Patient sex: F
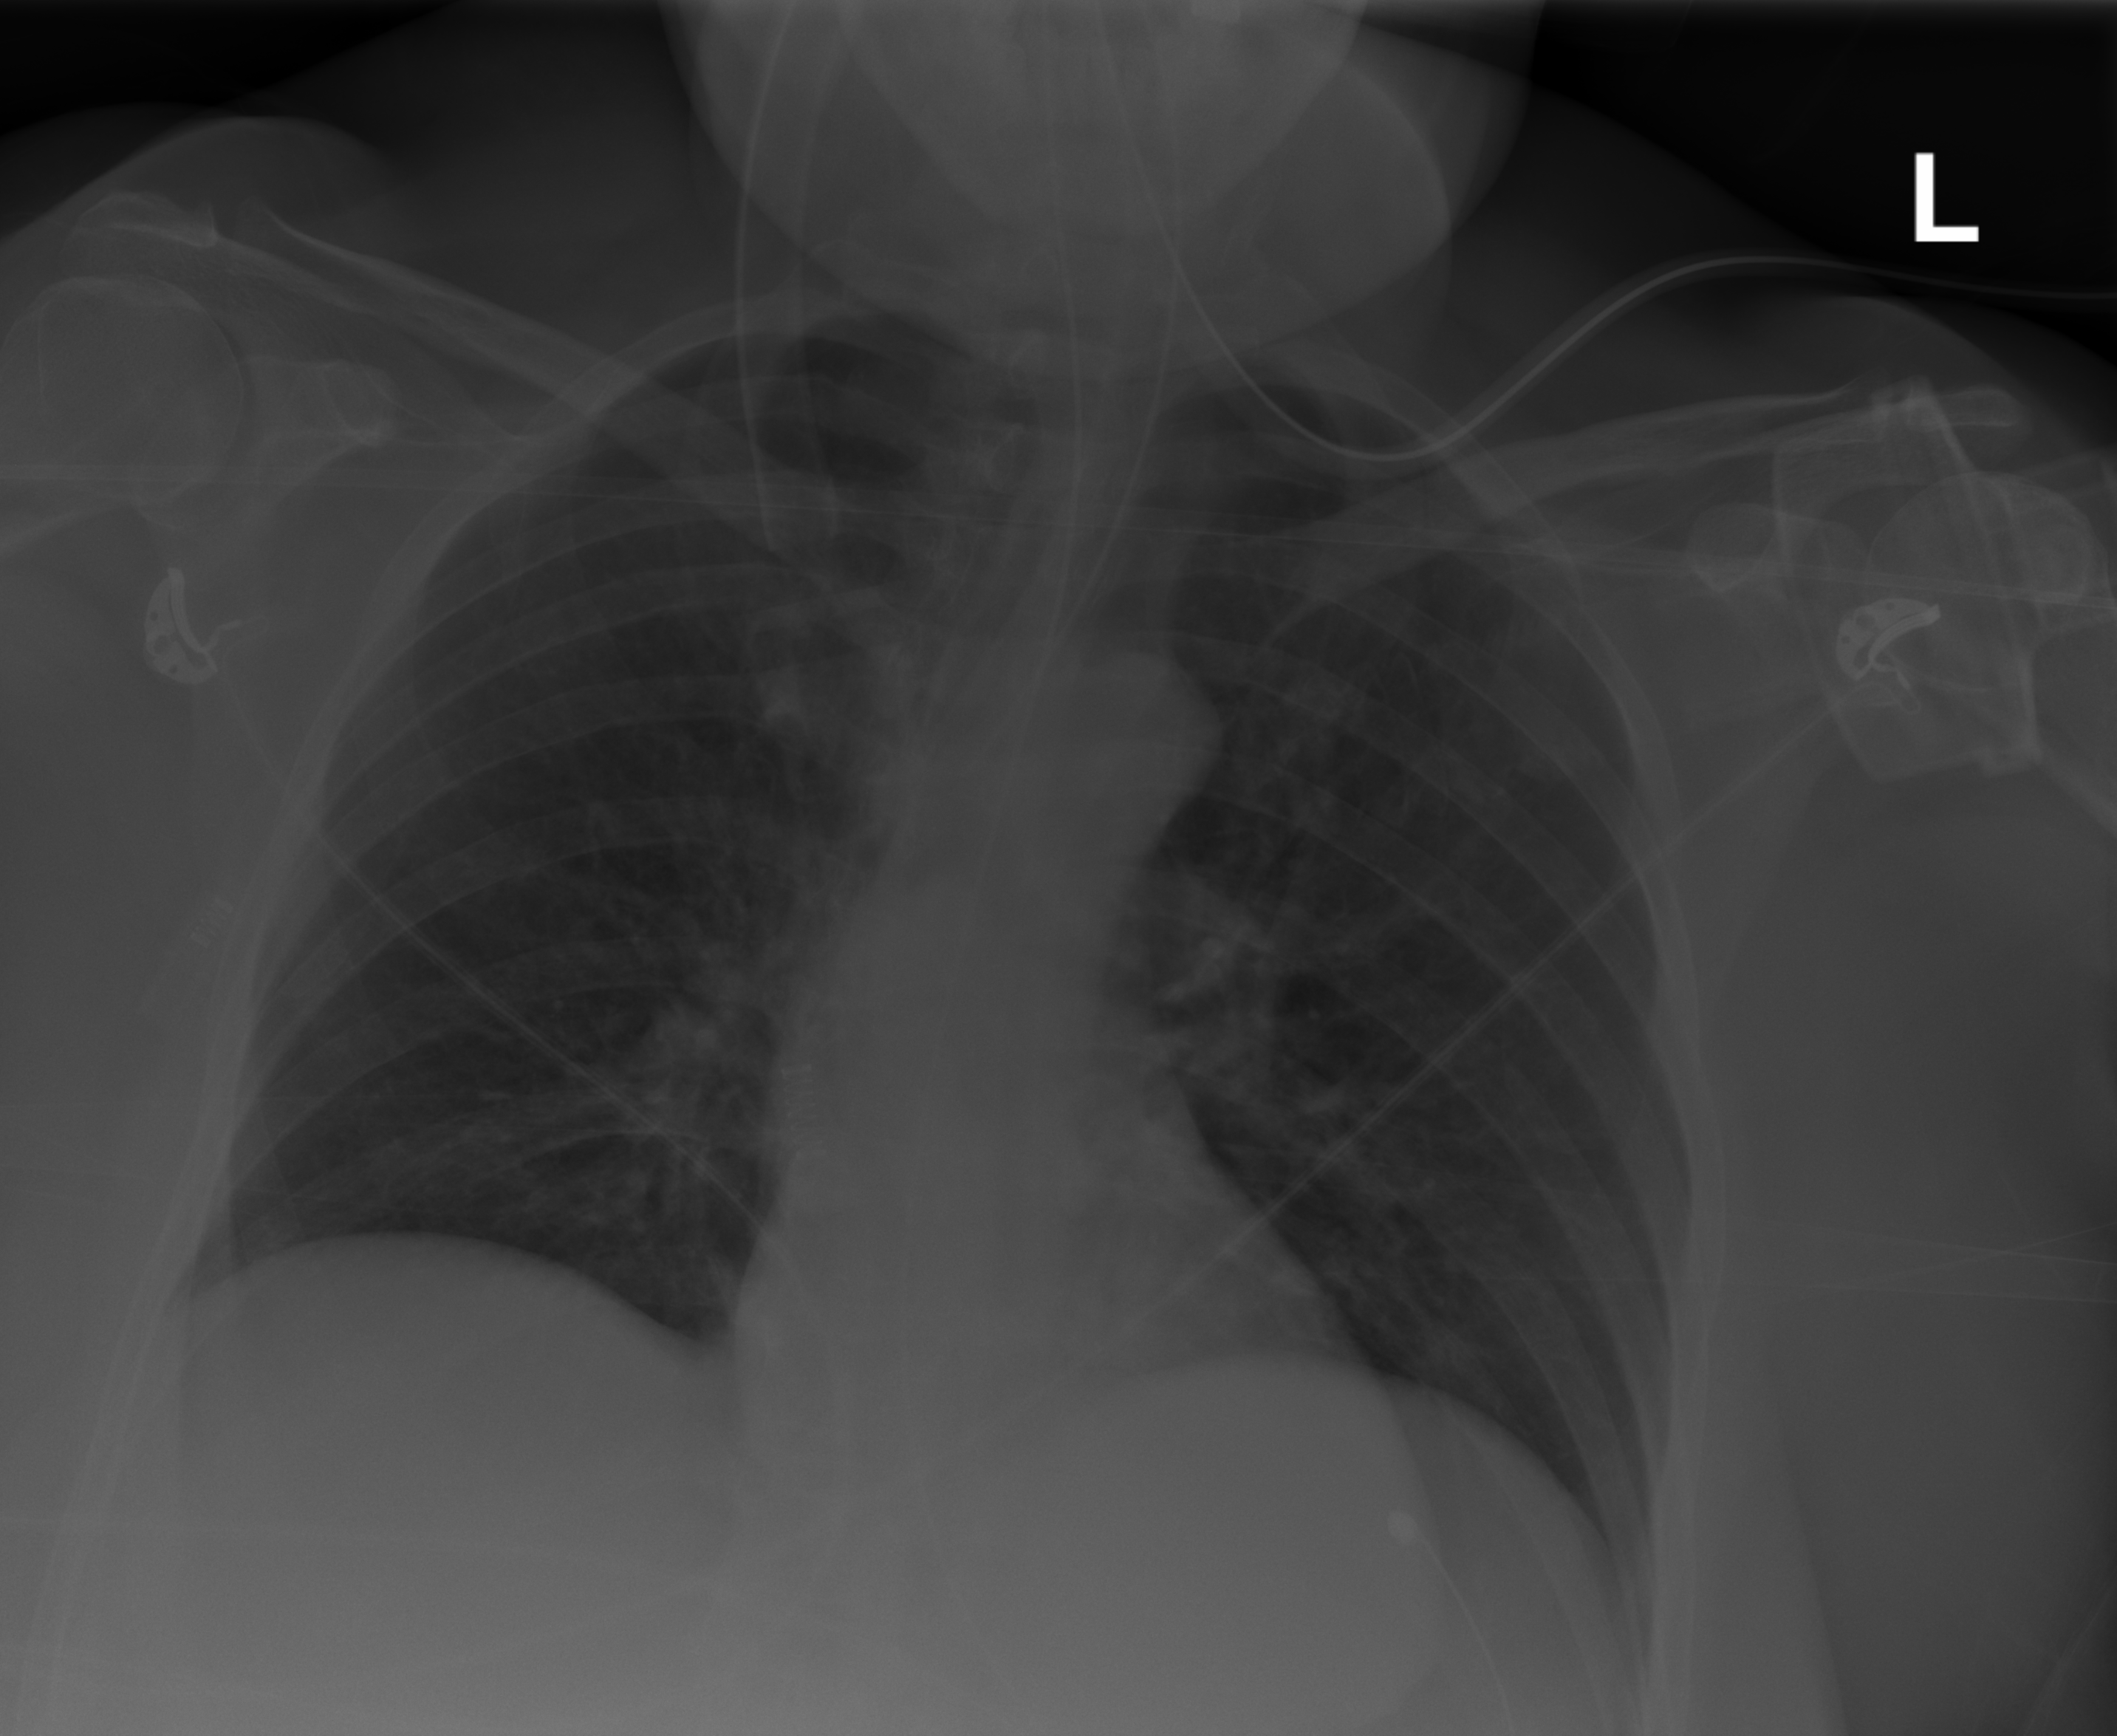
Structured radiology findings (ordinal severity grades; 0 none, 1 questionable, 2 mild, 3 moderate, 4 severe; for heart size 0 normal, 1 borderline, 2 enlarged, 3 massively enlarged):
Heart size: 0
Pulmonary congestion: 1
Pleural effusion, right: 0
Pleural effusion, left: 0
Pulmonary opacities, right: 0
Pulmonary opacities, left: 0
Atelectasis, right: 0
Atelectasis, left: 0